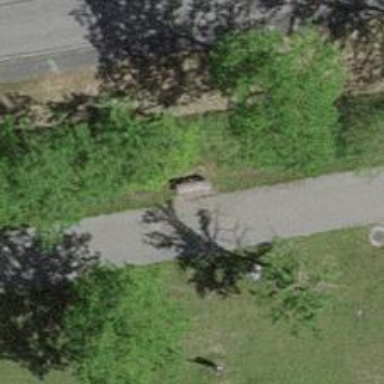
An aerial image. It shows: Bench for seating.